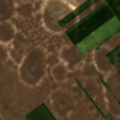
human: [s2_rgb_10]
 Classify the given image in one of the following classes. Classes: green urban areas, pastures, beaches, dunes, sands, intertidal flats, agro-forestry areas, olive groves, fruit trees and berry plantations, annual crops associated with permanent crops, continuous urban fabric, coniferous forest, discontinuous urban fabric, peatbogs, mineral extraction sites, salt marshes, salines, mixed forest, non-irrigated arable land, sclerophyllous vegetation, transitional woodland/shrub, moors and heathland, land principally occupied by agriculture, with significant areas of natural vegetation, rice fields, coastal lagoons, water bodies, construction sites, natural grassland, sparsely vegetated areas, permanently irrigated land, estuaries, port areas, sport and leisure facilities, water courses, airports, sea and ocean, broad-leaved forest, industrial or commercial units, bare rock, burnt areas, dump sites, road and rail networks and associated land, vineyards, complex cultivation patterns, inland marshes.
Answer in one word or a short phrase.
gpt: non-irrigated arable land